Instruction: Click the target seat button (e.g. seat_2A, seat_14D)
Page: checkout_seats
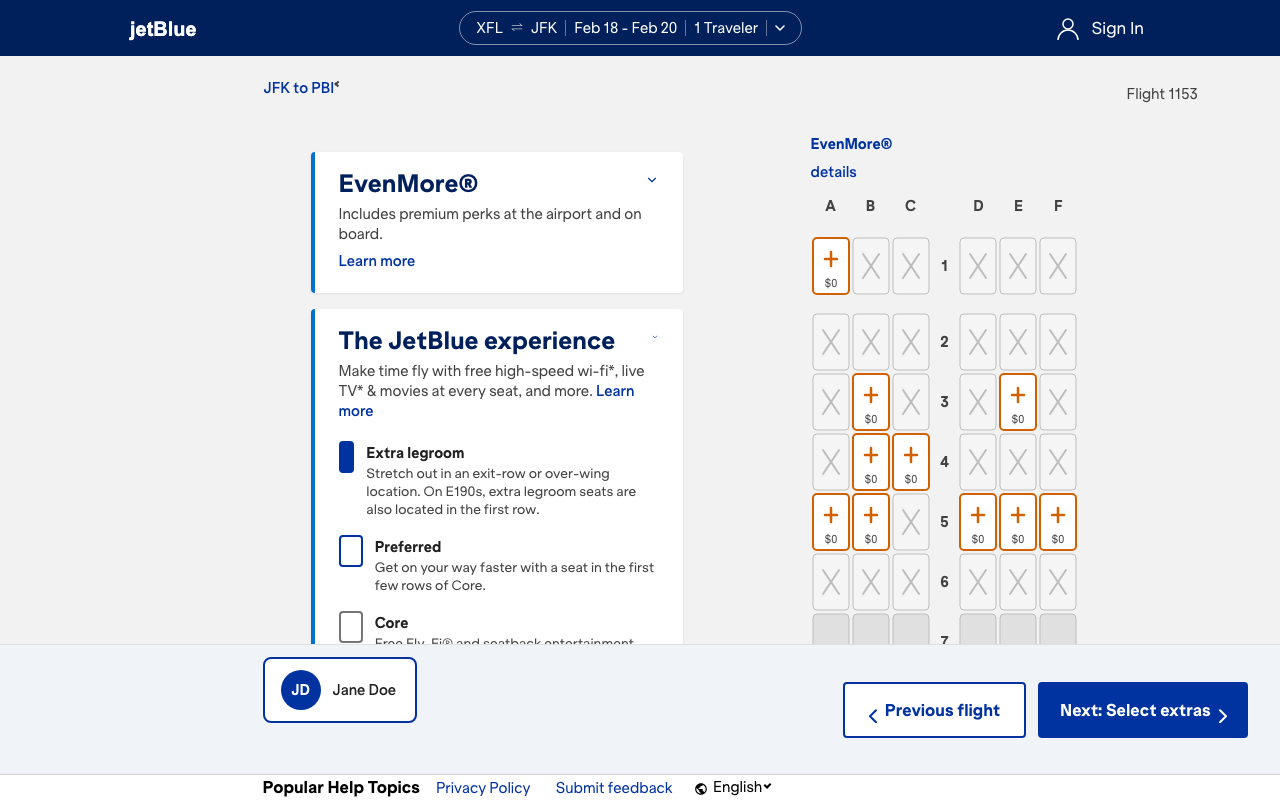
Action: click